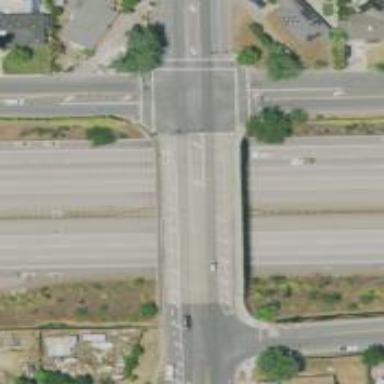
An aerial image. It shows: Solid stop line on the road.